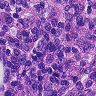
Metastatic tissue present: no